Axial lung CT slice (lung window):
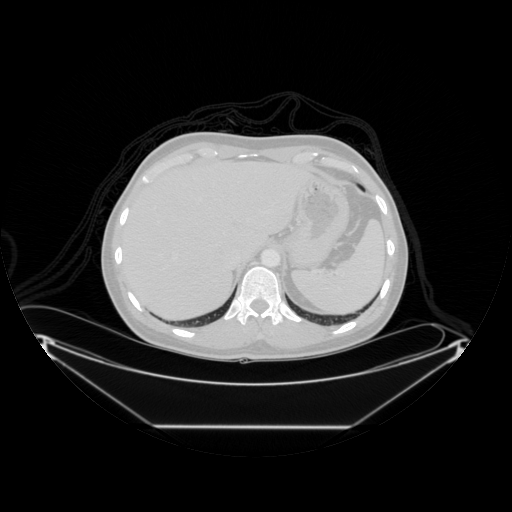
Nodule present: no